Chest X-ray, PA view. Patient: 22 years old, sex F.
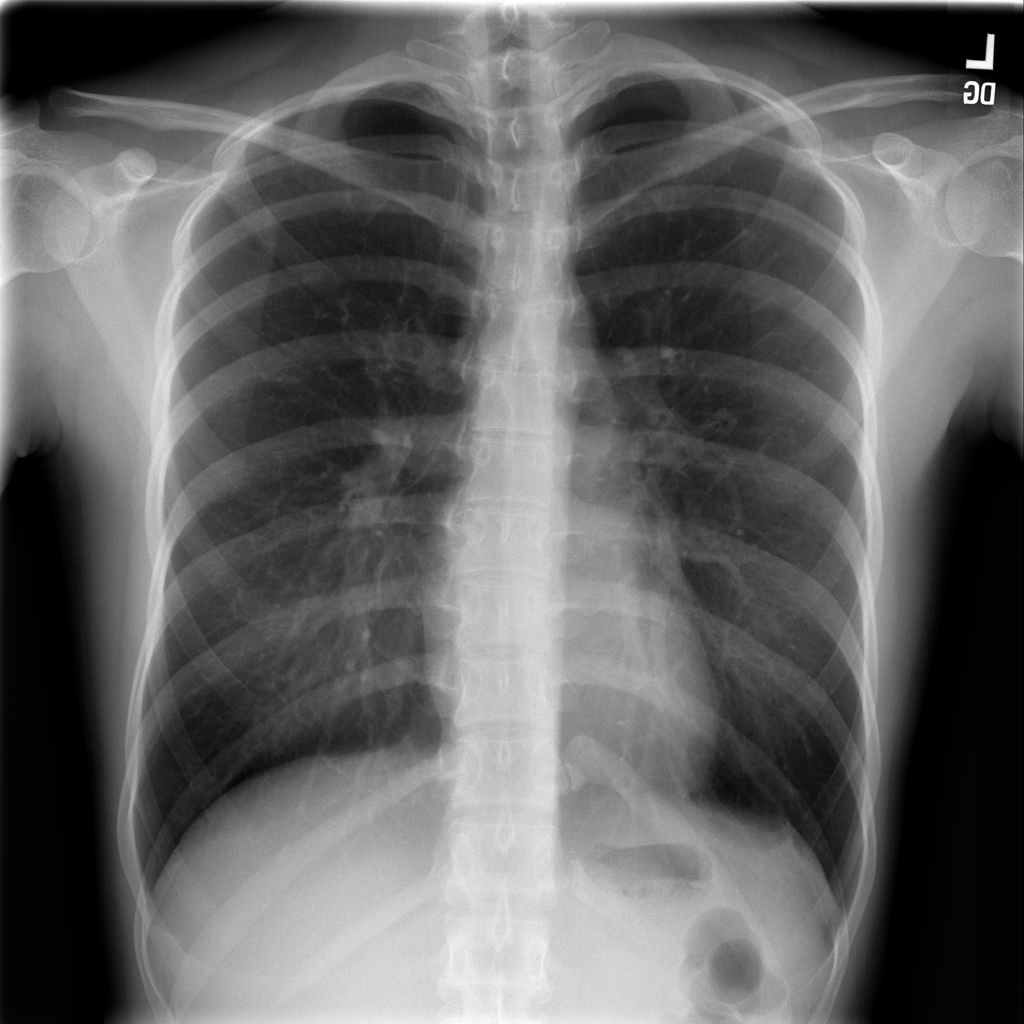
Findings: No Finding